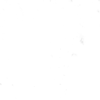
Label: not_dusty